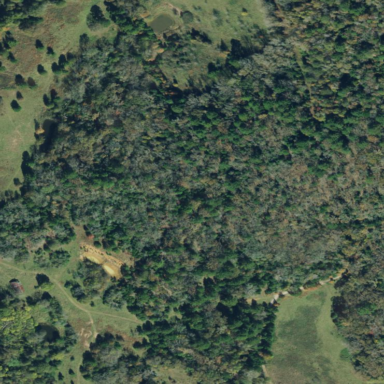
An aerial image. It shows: Mixed woodland with variety of leaf types and cycles.